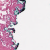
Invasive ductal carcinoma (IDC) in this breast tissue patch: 0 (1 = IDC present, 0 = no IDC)